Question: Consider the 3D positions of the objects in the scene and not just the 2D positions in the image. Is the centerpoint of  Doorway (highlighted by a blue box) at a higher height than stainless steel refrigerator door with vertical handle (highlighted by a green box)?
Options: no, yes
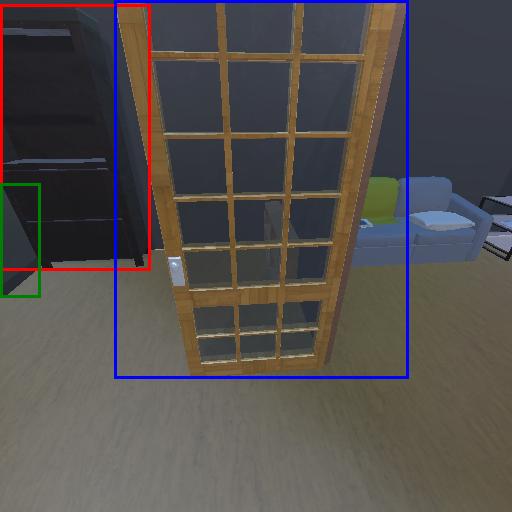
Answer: no